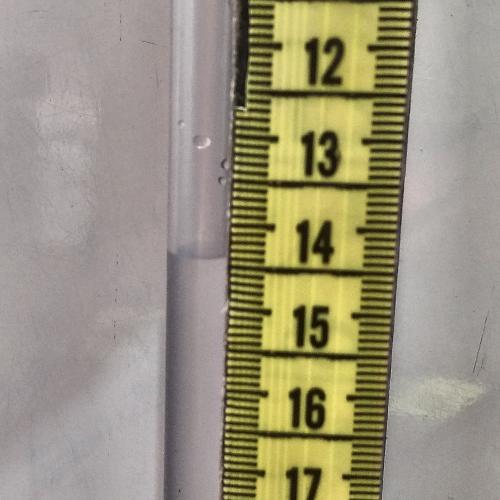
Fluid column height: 14.4 cm